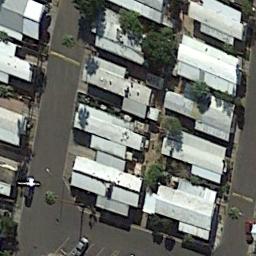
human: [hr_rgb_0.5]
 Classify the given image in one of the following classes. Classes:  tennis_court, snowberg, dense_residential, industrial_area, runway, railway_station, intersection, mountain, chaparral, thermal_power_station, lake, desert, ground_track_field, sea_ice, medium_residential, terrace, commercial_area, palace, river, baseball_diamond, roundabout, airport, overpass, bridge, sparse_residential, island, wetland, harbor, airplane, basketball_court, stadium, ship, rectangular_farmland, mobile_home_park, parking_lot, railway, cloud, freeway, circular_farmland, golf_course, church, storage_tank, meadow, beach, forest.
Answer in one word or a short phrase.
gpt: mobile_home_park